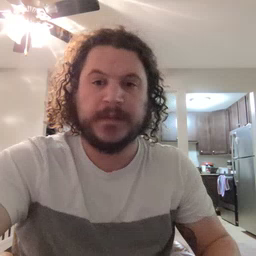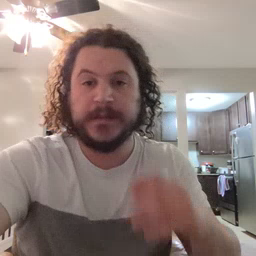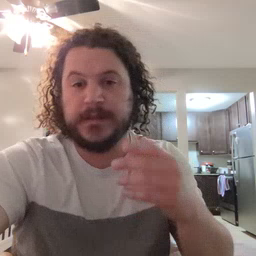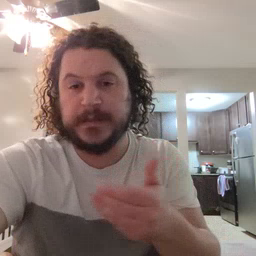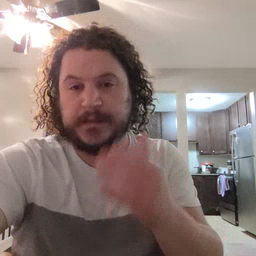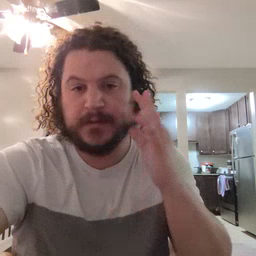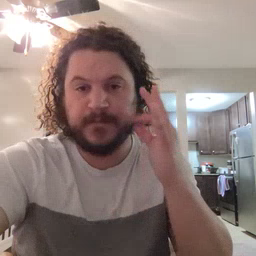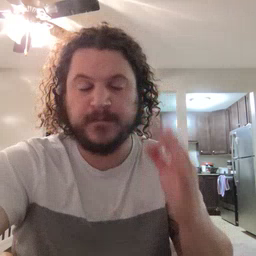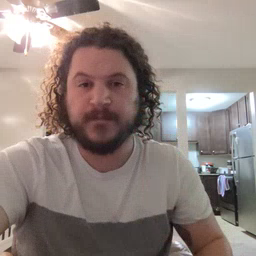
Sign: kitty